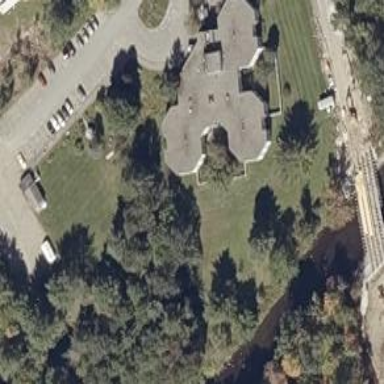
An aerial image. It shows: Building that serves as nursing home.